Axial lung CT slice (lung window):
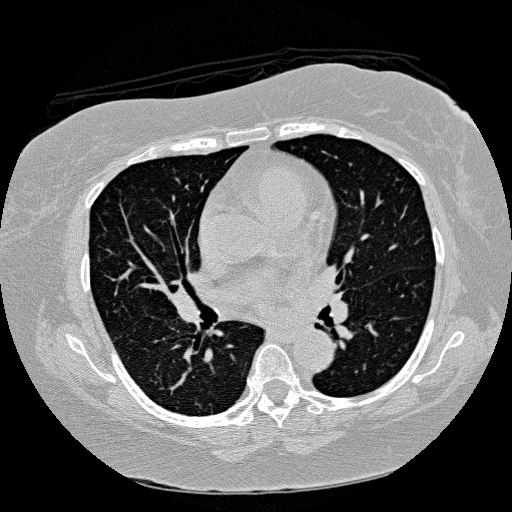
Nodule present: no